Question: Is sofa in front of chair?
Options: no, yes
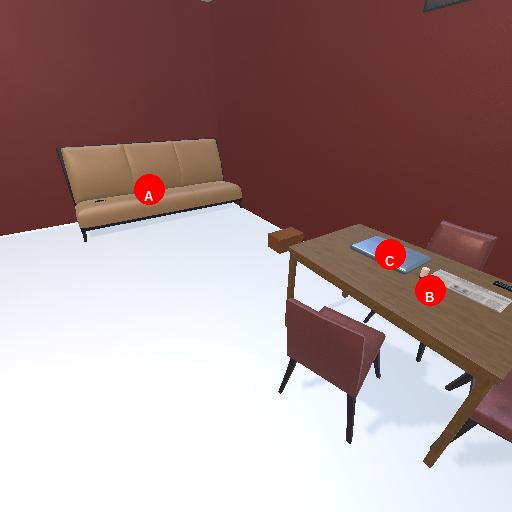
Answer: no